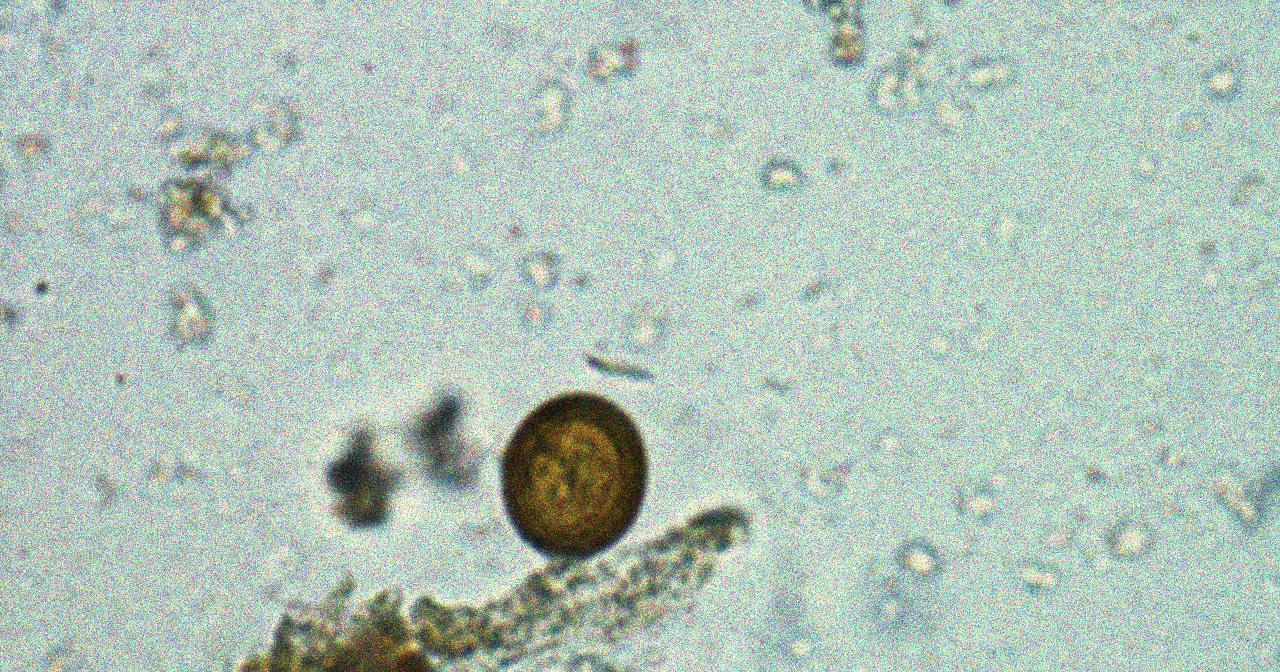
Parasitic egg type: Taenia spp. egg